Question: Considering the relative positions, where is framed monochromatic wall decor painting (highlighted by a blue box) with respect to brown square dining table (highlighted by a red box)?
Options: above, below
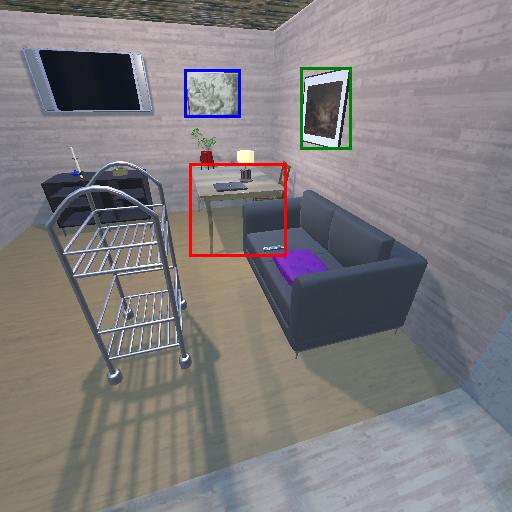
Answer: above